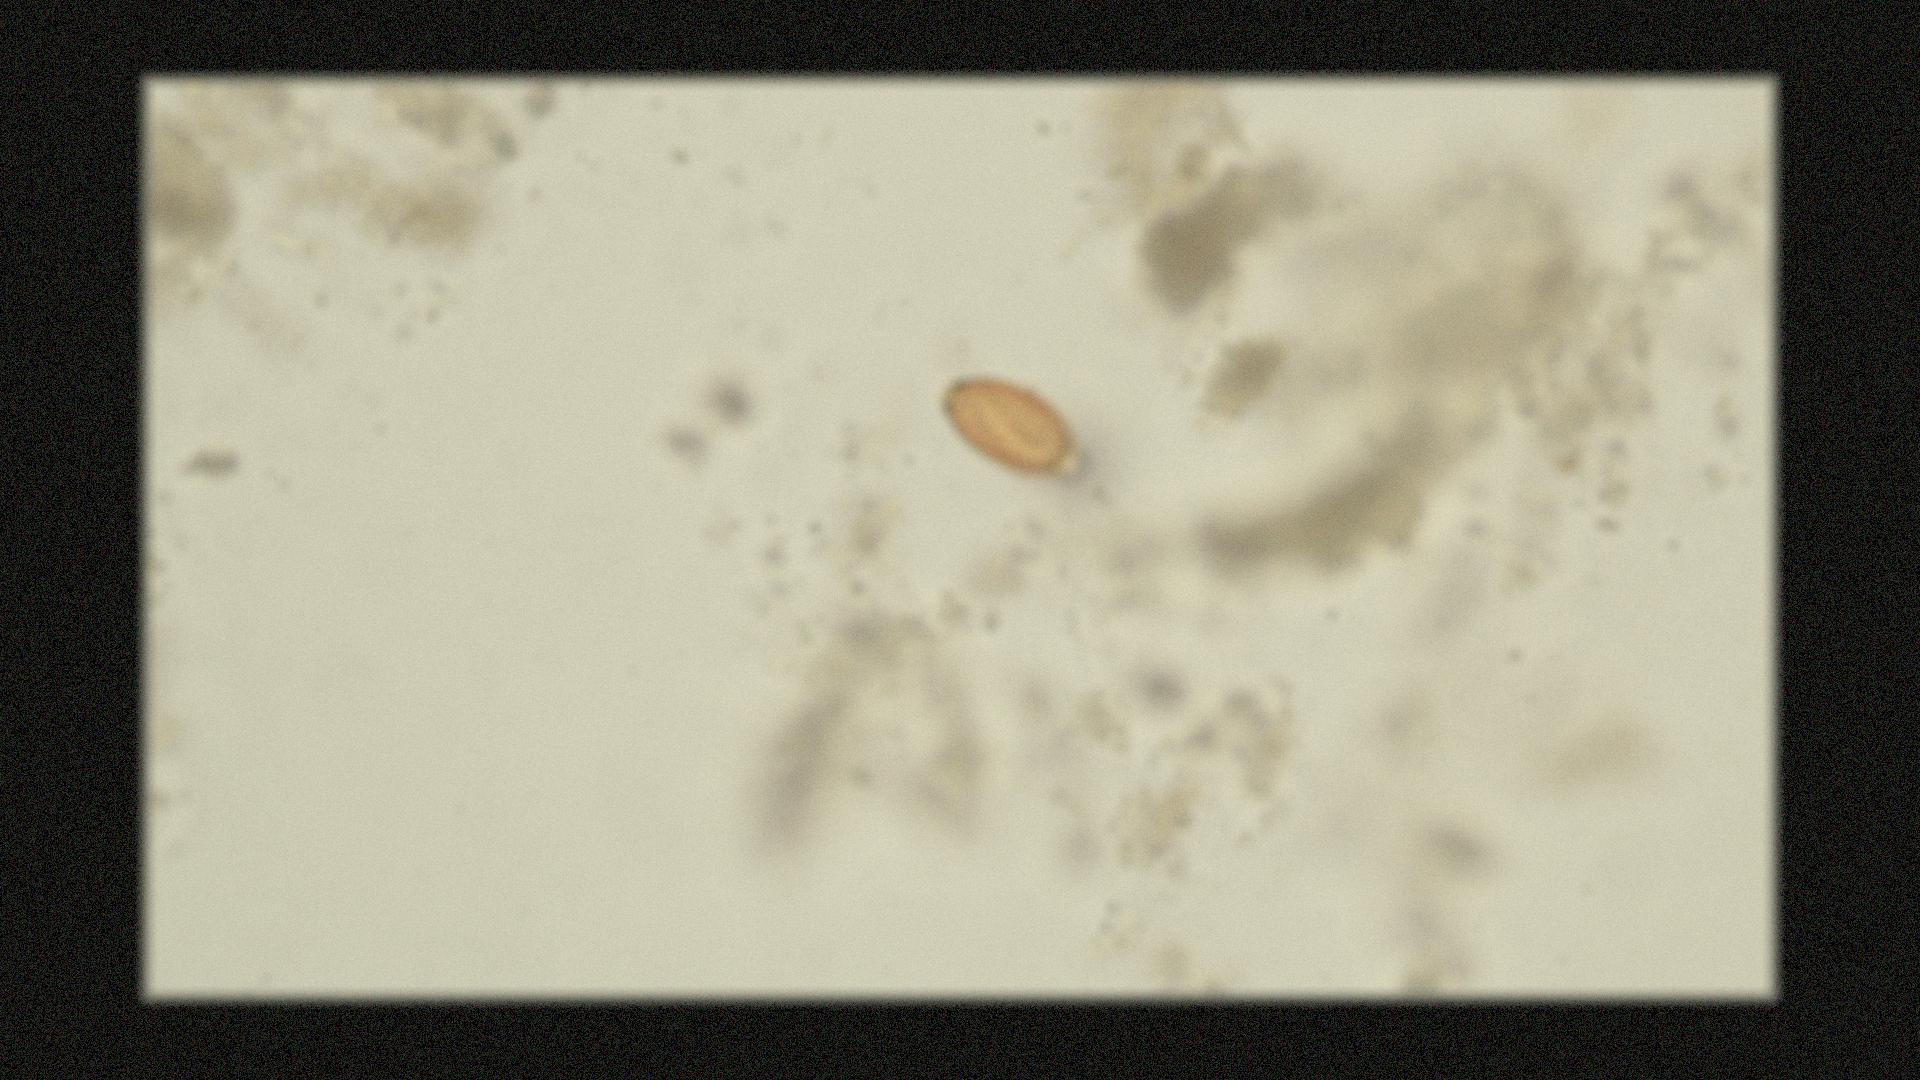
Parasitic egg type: Trichuris trichiura